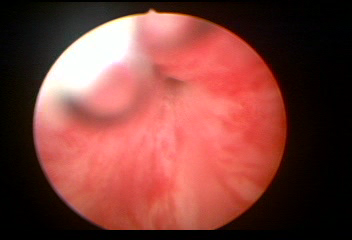
Modality: WLC
Class: Normal mucosa
Bladder cancer association: No